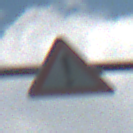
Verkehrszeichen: Gefahrenstelle
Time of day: MorningAfternoon
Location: Outdoor (Urban)
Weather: PartlyCloudy
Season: NotSpecified
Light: Natural